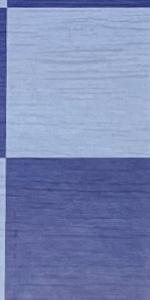
Label: Empty